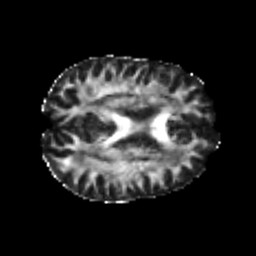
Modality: FA
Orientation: axial
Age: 22
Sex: female
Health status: healthy
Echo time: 0.074 s